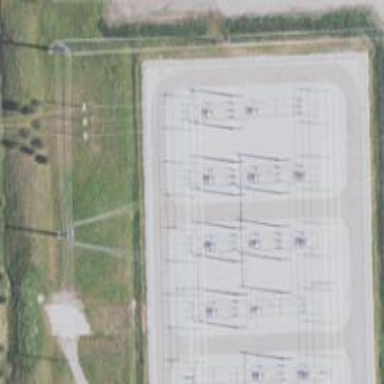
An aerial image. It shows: Switch used for power control.